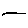
Label: line